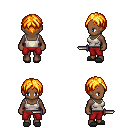
a pixel art fantasy rpg character, female body template, human, dark skin, white pirate shirt, red pants, light blonde parted hairstyle, gray slippers, dagger, four views (front, back, left, right), 2x2 character sprite sheet, small pixel art, hard edges, no anti-aliasing